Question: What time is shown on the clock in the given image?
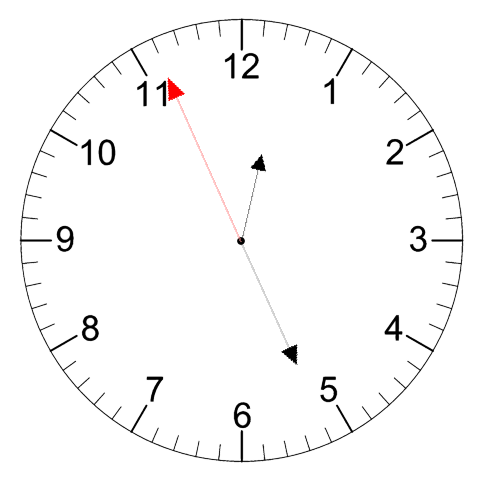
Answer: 12:25:56